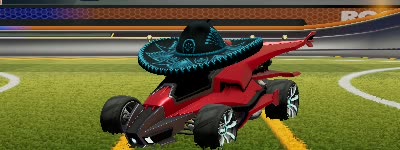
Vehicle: aftershock